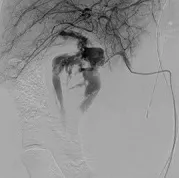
(A) Imaging is performed via the hepatic artery with the REBOA balloon inflated. A large volume of extravasation from the gastroduodenal artery is seen in the duodenum.
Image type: radiology (ct)